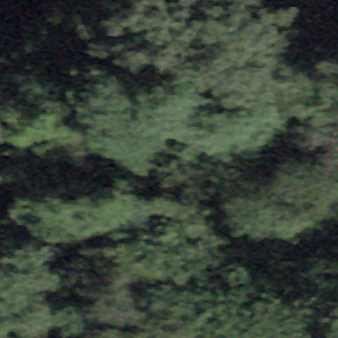
Label: other